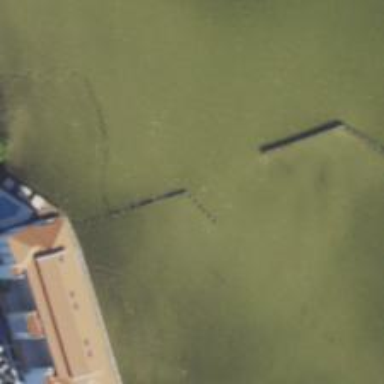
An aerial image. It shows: Breakwater structure.